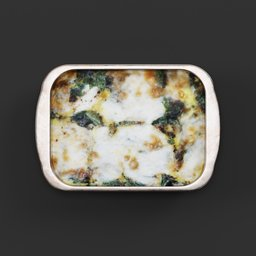
Label: nature